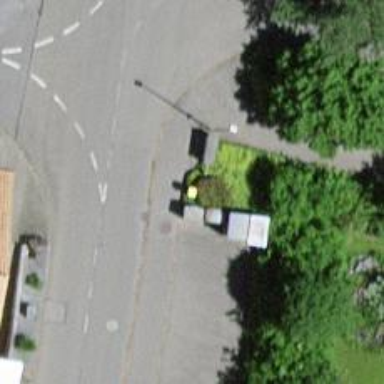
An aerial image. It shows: Post box is visible.